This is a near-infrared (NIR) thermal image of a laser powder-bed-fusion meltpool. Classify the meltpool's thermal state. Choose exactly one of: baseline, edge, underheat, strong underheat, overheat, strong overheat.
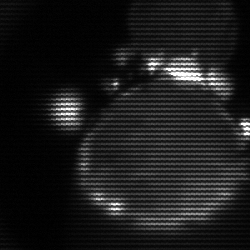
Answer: edge